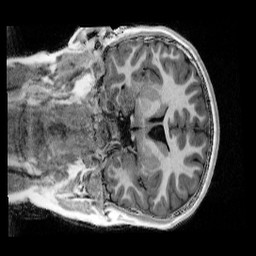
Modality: UNIT1_denoised
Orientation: coronal
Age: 11
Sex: male
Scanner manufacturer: siemens
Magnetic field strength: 3 T
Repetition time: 4 s
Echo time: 0.00303 s